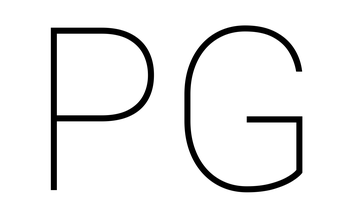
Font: Roboto_Thin